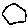
Label: hexagon